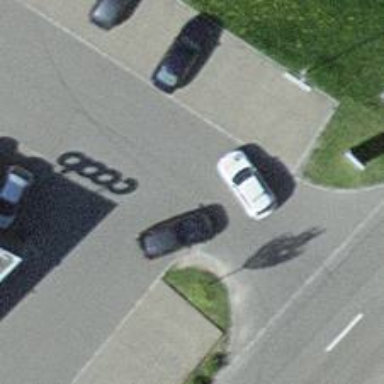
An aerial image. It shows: Parking aisle designated as service road.